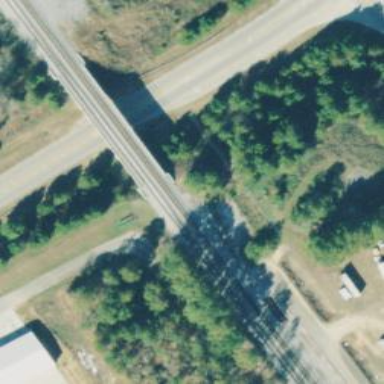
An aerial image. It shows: Bridge over railway siding.